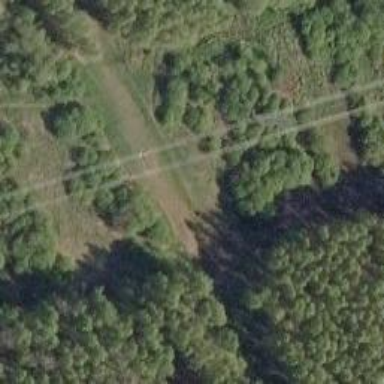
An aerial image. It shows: Disc golf tee.